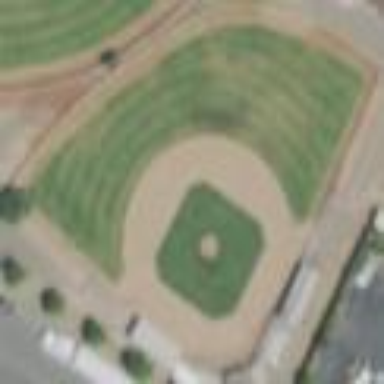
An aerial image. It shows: Baseball pitch for leisure land activities.